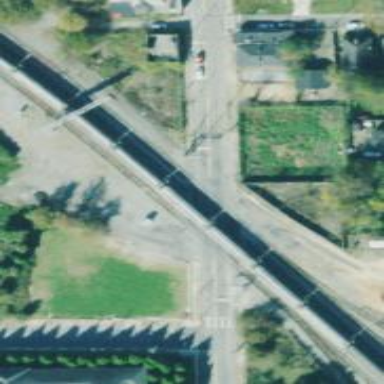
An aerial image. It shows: Level crossing with lights on the railway.